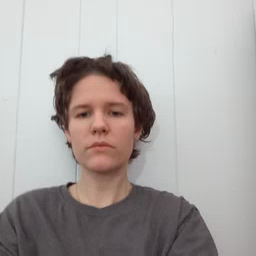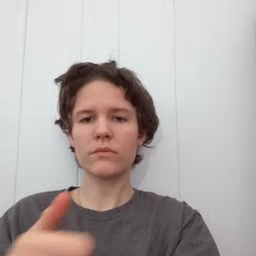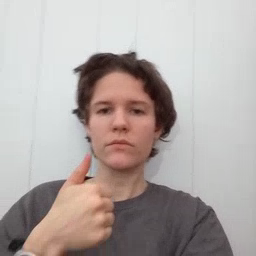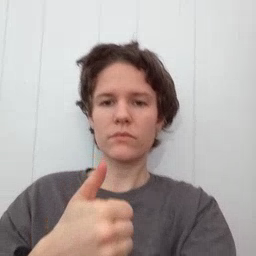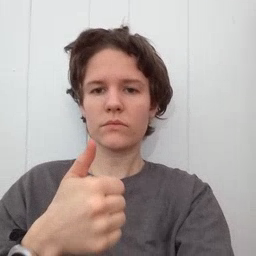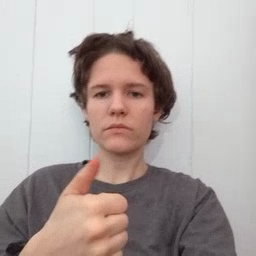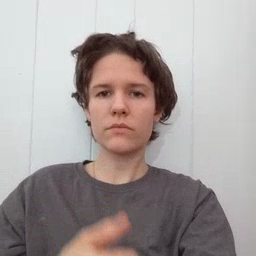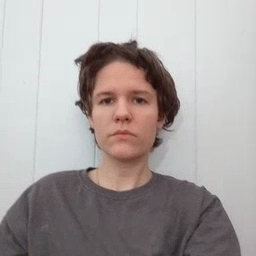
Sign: yourself